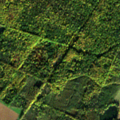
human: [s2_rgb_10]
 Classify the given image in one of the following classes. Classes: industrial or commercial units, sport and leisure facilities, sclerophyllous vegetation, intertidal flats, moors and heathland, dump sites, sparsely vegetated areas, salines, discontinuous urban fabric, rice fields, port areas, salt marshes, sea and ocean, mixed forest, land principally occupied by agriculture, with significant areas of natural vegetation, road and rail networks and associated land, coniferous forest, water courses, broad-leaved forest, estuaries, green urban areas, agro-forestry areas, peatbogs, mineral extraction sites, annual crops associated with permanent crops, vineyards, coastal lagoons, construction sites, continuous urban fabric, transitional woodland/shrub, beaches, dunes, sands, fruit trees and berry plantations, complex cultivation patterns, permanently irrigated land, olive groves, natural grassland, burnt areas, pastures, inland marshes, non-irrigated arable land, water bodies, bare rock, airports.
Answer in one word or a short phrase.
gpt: non-irrigated arable land, complex cultivation patterns, land principally occupied by agriculture, with significant areas of natural vegetation, broad-leaved forest